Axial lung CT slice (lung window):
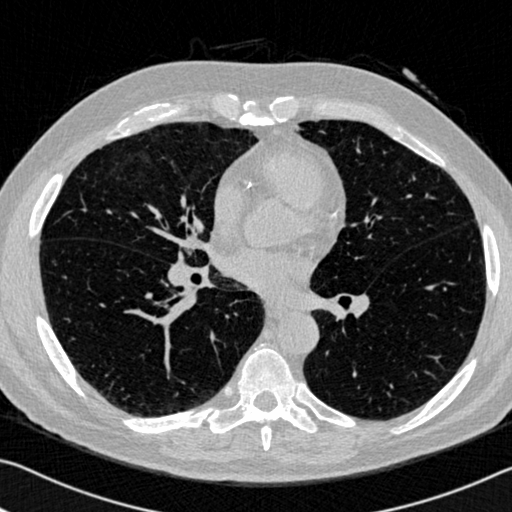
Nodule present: no